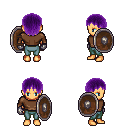
a pixel art fantasy rpg character, female body template, human, tanned skin, brown long-sleeve shirt, teal pants, purple plain hairstyle, metal gloves, shield, four views (front, back, left, right), 2x2 character sprite sheet, small pixel art, hard edges, no anti-aliasing